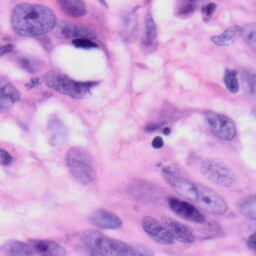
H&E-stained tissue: Skin